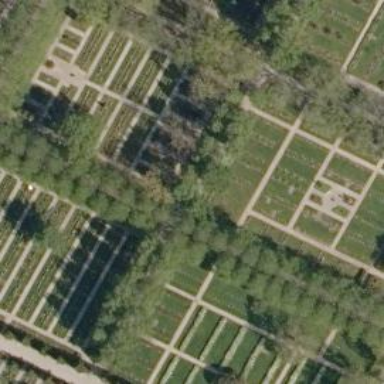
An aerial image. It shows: Sector within cemetery.